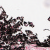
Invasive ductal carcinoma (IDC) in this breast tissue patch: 0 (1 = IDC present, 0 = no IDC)